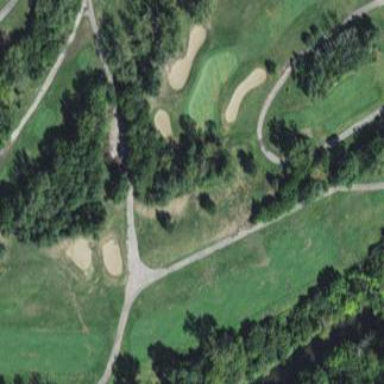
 part of golf course fairway. It is used for the sport of golf."